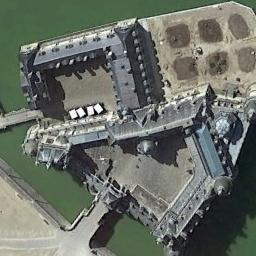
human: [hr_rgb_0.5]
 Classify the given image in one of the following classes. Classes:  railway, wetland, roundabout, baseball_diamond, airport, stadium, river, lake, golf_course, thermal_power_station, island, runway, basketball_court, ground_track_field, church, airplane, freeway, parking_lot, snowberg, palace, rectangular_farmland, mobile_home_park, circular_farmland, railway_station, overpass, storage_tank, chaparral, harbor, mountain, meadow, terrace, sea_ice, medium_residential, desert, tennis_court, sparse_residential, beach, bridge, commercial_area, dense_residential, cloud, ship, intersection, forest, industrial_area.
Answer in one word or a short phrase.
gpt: palace